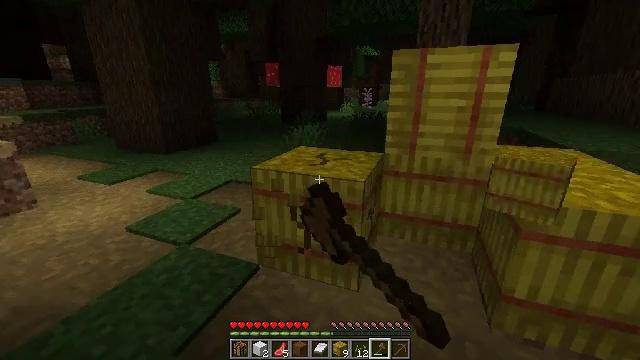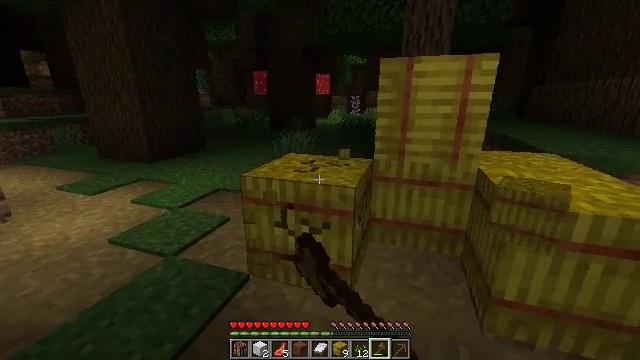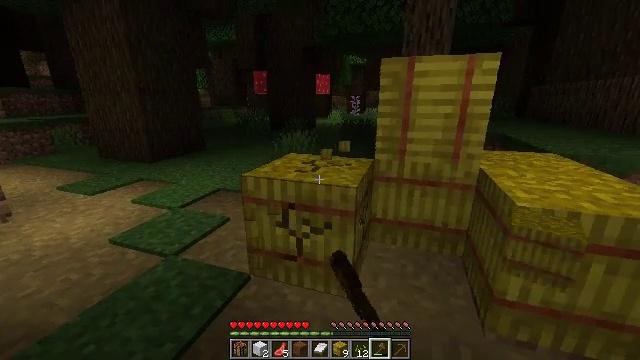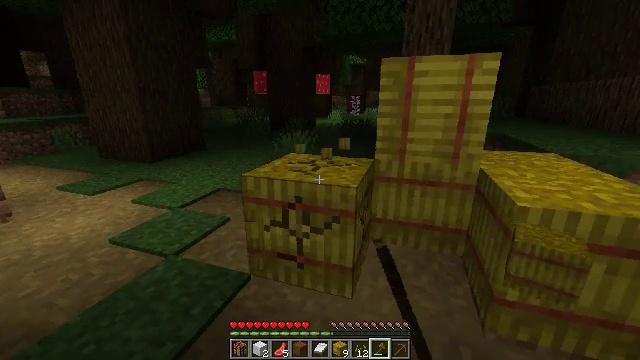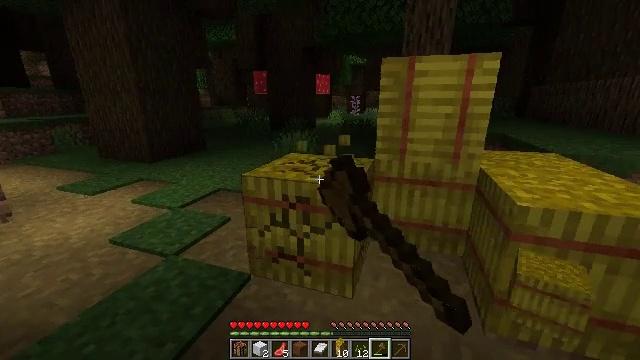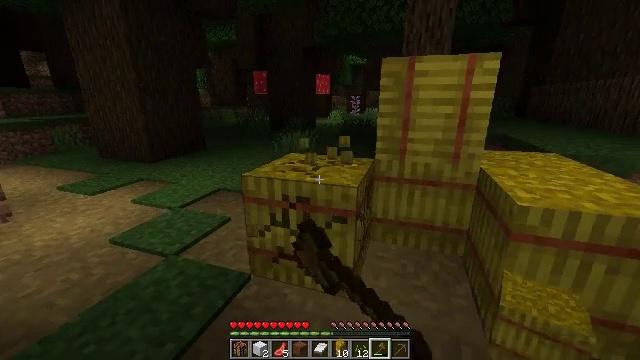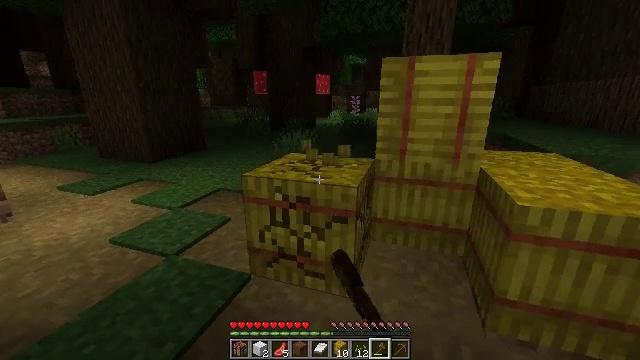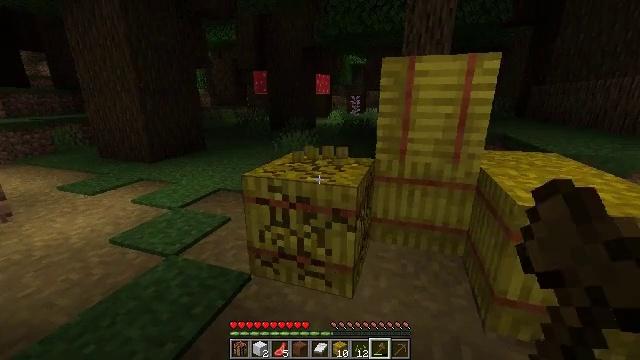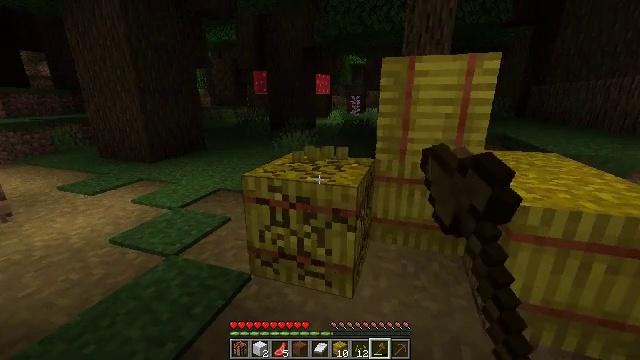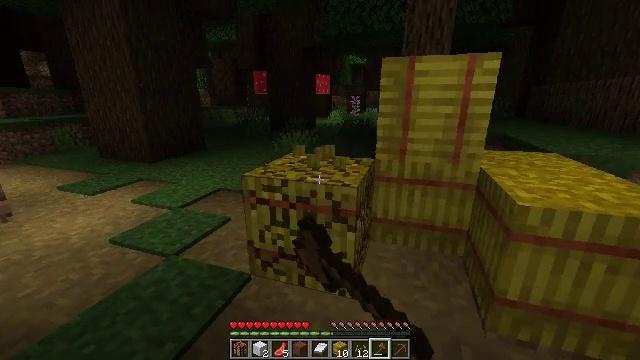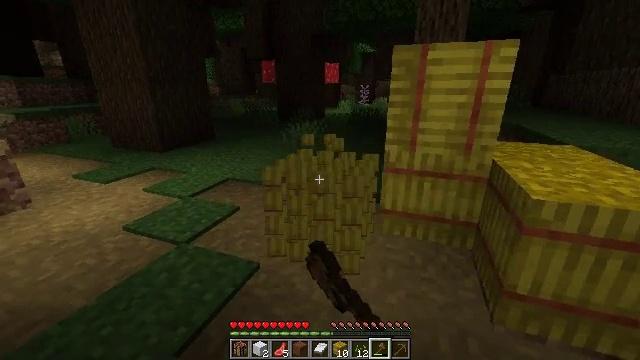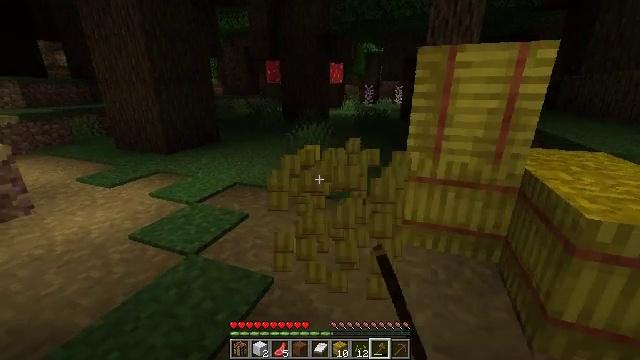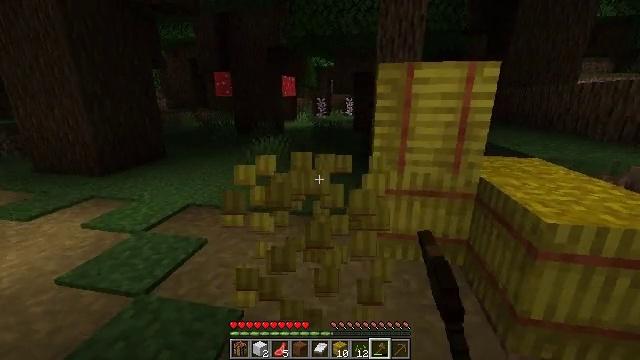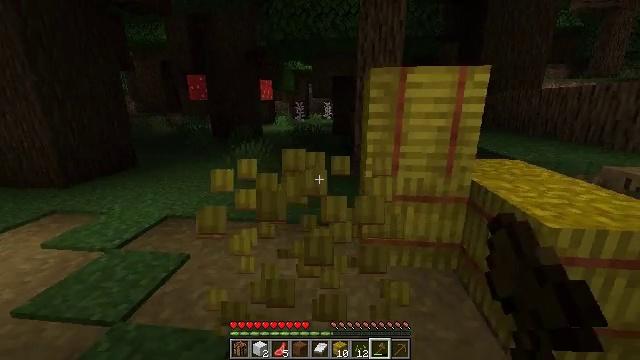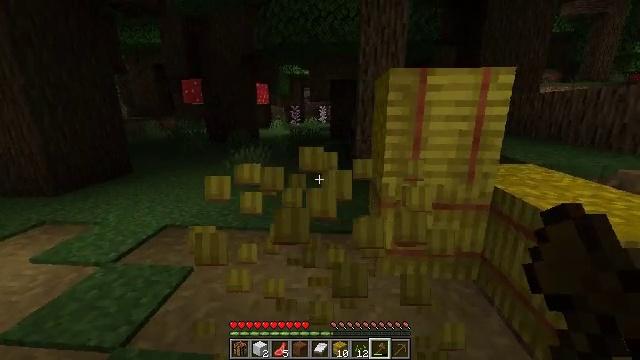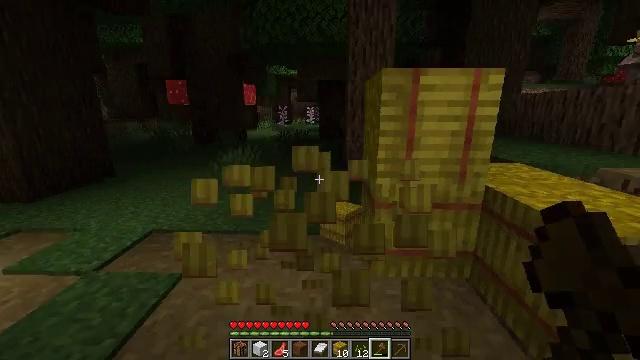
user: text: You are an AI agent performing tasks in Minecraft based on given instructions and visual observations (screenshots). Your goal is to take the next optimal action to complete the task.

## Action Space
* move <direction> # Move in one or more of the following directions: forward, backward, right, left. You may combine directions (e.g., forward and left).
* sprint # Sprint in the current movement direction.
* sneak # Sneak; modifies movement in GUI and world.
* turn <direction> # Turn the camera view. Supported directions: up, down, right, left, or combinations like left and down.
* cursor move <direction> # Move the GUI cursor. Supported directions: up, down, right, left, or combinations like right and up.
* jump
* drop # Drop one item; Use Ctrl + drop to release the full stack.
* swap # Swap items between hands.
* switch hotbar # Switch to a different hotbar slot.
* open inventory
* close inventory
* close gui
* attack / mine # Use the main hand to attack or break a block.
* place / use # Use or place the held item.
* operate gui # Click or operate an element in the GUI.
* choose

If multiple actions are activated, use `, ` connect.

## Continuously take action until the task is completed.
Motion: motion action
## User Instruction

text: Attack the hay block to get hay.
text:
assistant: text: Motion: turn right and up, attack / mine
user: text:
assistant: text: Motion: attack / mine
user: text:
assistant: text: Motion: attack / mine
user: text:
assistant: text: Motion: attack / mine
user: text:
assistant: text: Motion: attack / mine
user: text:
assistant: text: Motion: attack / mine
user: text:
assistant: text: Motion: attack / mine
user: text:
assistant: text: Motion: attack / mine
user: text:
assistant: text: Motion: attack / mine
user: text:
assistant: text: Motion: move forward and move left, turn left and down, attack / mine
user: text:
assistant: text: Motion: move forward and move left, attack / mine
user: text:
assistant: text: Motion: move forward and move left, turn right and up, attack / mine
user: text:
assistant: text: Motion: move forward and move left, turn right, attack / mine
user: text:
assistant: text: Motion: move forward and move left, turn right, attack / mine
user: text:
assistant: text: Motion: move forward and move left, turn right, attack / mine
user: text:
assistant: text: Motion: move forward and move left, turn right and up, attack / mine
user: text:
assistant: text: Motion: move left, turn right, attack / mine
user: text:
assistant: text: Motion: turn right and up, attack / mine
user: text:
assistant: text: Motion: attack / mine
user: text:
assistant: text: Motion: attack / mine
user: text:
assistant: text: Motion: attack / mine
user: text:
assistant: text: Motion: attack / mine
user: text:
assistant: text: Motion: attack / mine
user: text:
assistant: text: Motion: turn right and up, attack / mine
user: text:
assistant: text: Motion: turn right and up, attack / mine
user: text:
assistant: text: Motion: turn right and up, attack / mine
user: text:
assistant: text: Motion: attack / mine
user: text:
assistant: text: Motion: attack / mine
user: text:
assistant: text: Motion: attack / mine
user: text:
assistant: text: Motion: attack / mine